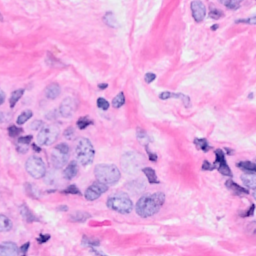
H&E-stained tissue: Breast